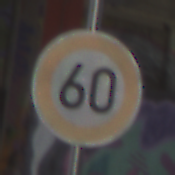
Verkehrszeichen: Geschwindigkeit60
Umgebung: Roofed, Special
Tageszeit: Midday
Wetter: Overcast
Licht: Natural
Jahreszeit: NotSpecified
Kontrast: MediumContrast